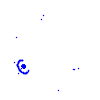
Particle: kaon